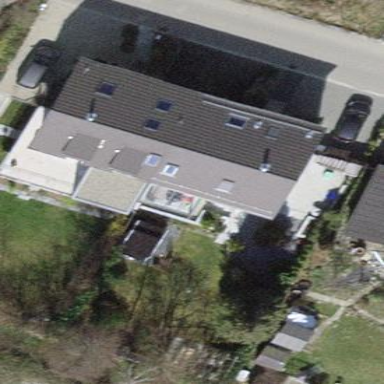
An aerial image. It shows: Semi-detached house with gabled roof.